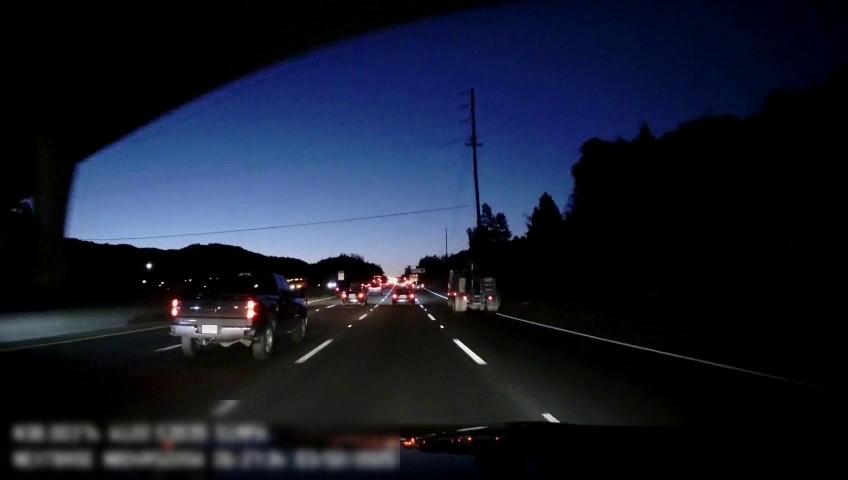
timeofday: Night
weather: Other
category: Drivable Space
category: Vehicles | Other LV
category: Vehicles | Truck
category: Vehicles | Car
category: Vehicles | Car
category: Vehicles | Car
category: Lanes | Alternate Lane
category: Lanes | Current Lane
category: Lanes | Current Lane
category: Lanes | Alternate Lane
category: Lanes | Alternate Lane